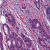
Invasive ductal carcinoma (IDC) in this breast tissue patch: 1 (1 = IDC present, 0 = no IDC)